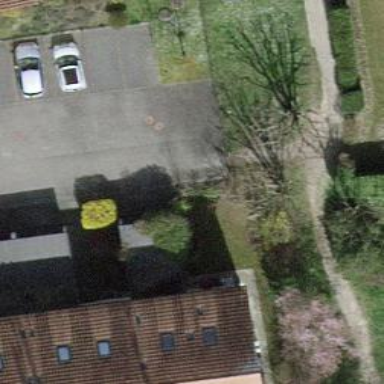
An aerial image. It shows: Footway with surface of fine gravel.